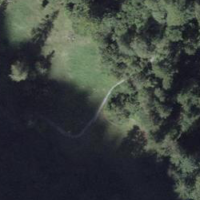
EUNIS habitat code: 43
Species observed at this site:
Mercurialis perennis